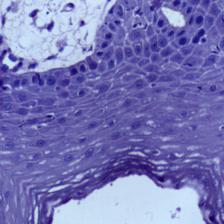
Diagnosis: Normal